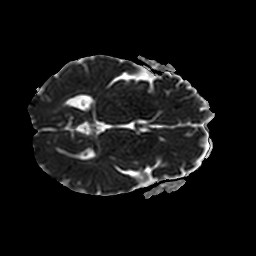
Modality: ADC
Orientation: axial
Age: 56
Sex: female
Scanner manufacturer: philips
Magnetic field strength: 3 T
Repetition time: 3.945 s
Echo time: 0.06104 s